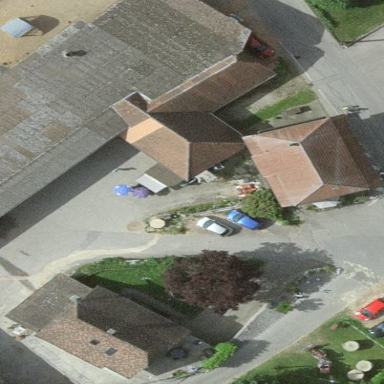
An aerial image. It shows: Stable building.